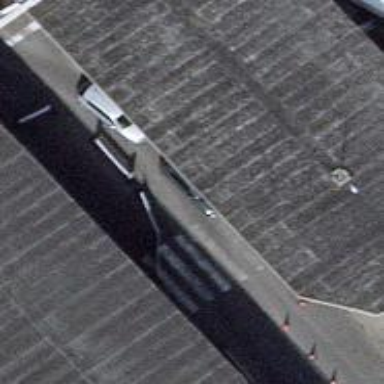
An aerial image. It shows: Border control barrier.